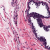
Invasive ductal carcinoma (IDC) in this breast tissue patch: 0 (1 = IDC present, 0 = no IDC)